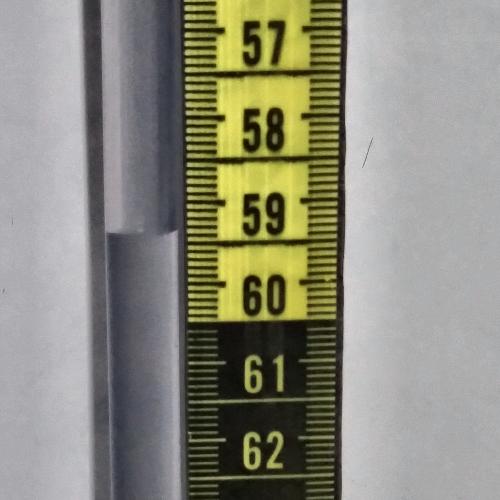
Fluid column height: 59.4 cm